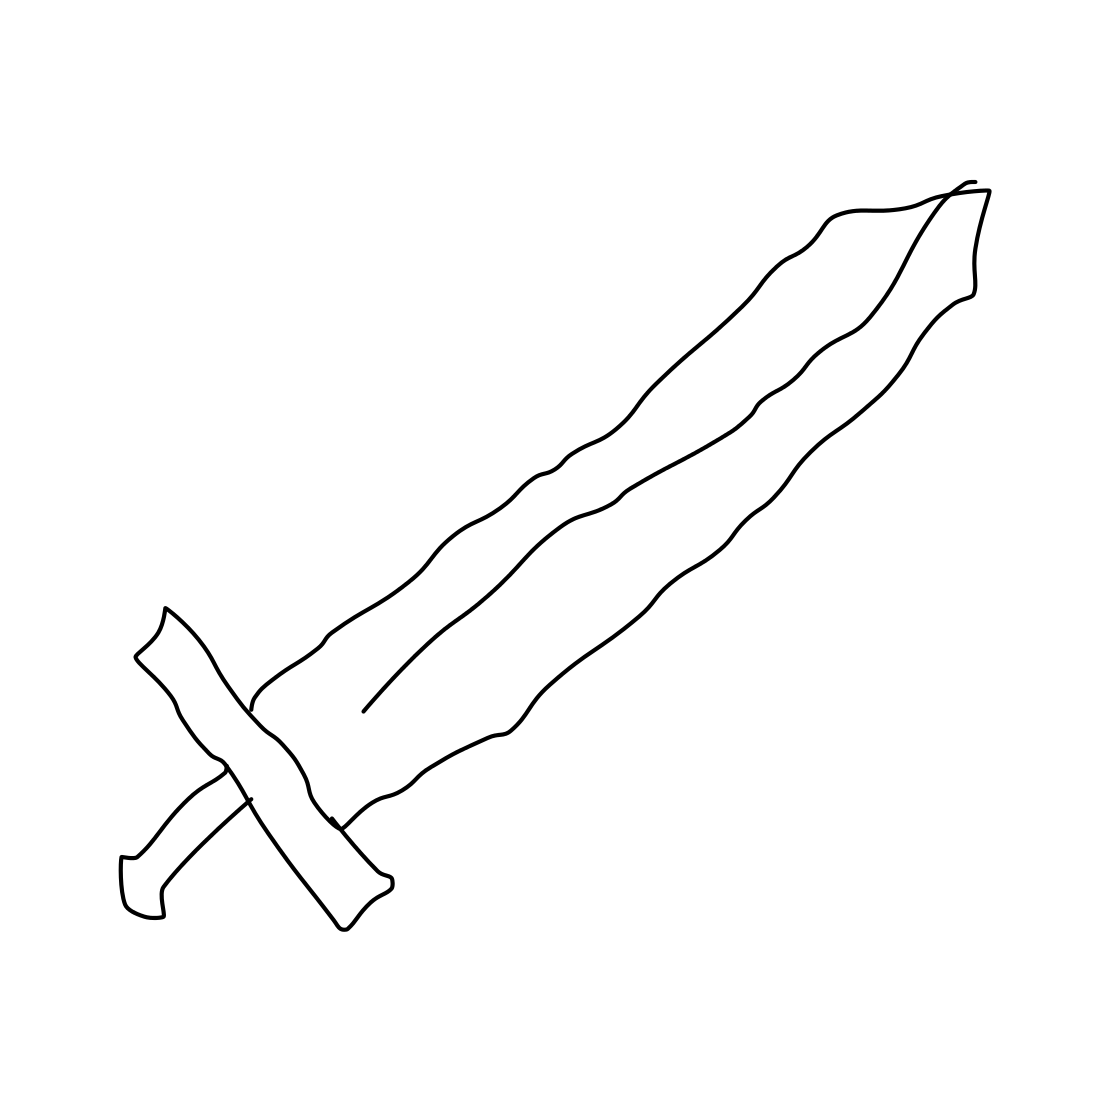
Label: sword